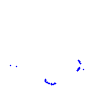
Particle: kaon